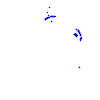
Particle: electron